Question:
The image illustrates my plotting objective. On this image, ignore the vertical slope on x1. total non-sense. The function is simply not defined after x takes on value x1 or greater OR y results in 0.
I'm having the following piecewise linear function with two conditions. How do you plot that in R? Semantically I want to make the statement: "if x equals or is greater than 20(x1), y must be zero, otherwise y equals mx+y1-mx1." . This slope muss decrease and set y to zero at 20.
f
(
x
)
=
{
m
x
+
y
1
-
m
x
1
if
0
<=
x
<
x
1
0
if
x
>=
x
1
So far, i tried this (uncertain how to set y1)
'''
m <- -2
x1 <- 20
y1 <- ???
x <- seq(0, 100, 1)
fx <- (0 <= x & x < x1) * (m*x + y1 - m*x) + (x >= x1) * 0
plot(x, fx)
'''
Of course, this results in an error.
'''
Error in xy.coords(x, y, xlabel, ylabel, log) :
'x' and 'y' lengths differ
'''
I'm uncertain how to represent the y and y1.
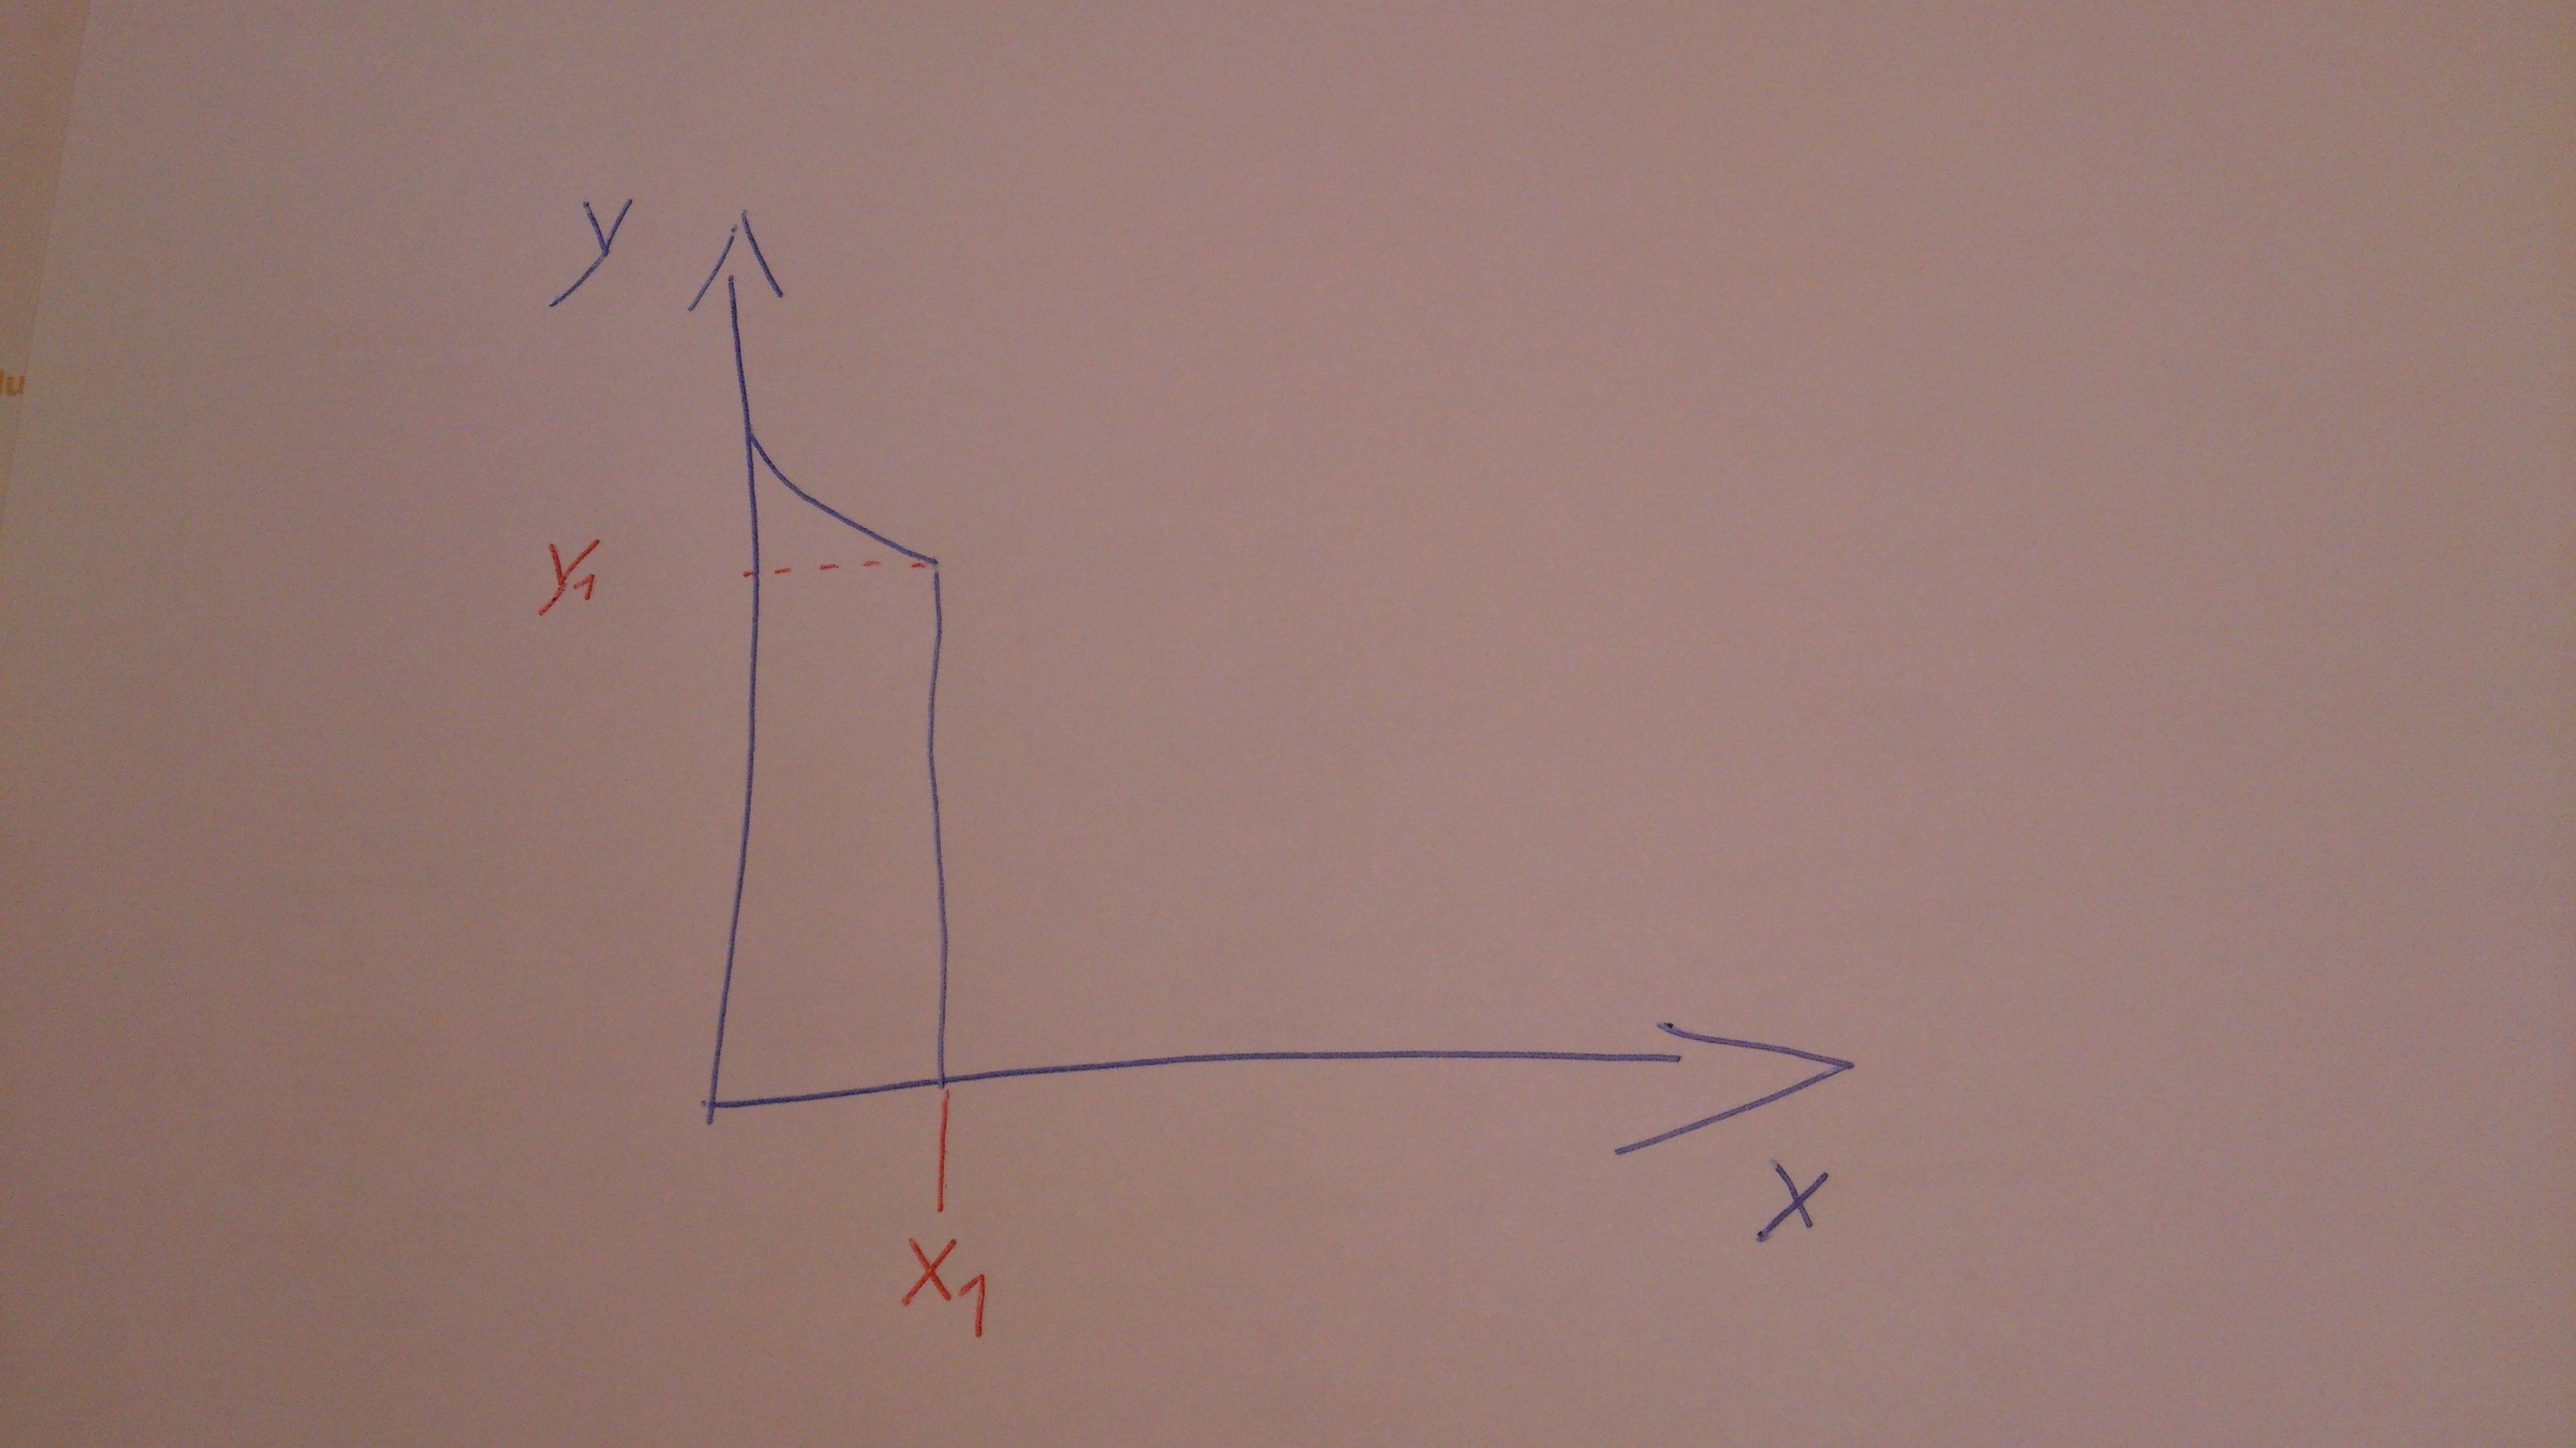
Answer: Define the function you need:
'''
myf<-function(x, x1=20, y1=50, m=-2){
firstInds<-intersect(which(x >= 0), which(x < x1))
y<-x
y[firstInds]<-m*x[firstInds]+y1-m*x1
y[-firstInds]<-0
y
}
'''
And then use it:
'''
x<-1:50
plot(x, myf(x))
'''
Simple as that.

If you want lines connecting the dots you can do
'''
plot(x, myf(x), ylab="Y", xlab="X"); lines(x, myf(x), col="red")
'''